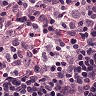
Metastatic tissue present: no